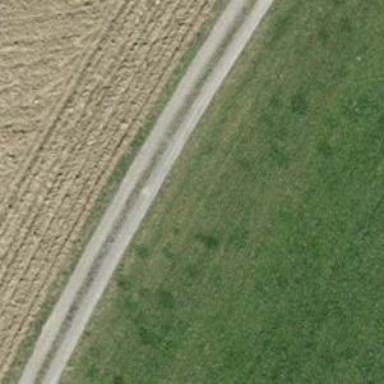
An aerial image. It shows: Grass track with grade3 tracktype.